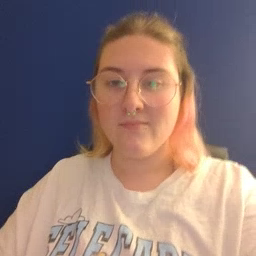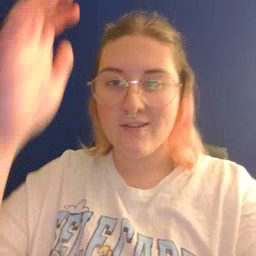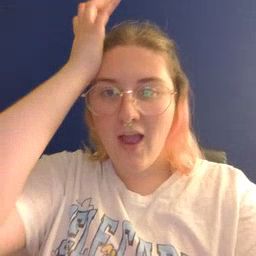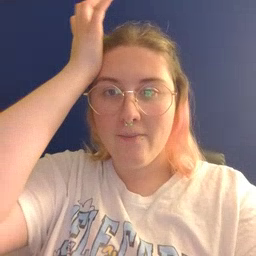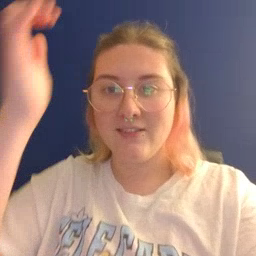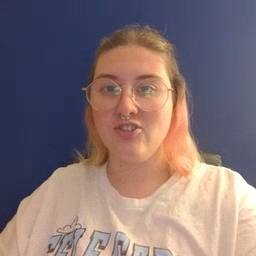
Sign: garbage